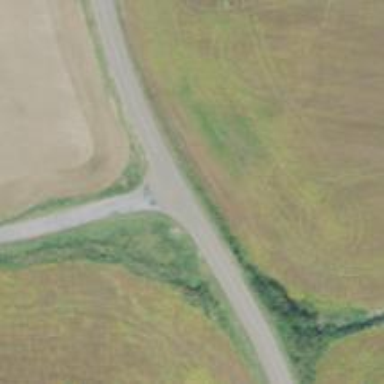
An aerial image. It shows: Unclassified road.